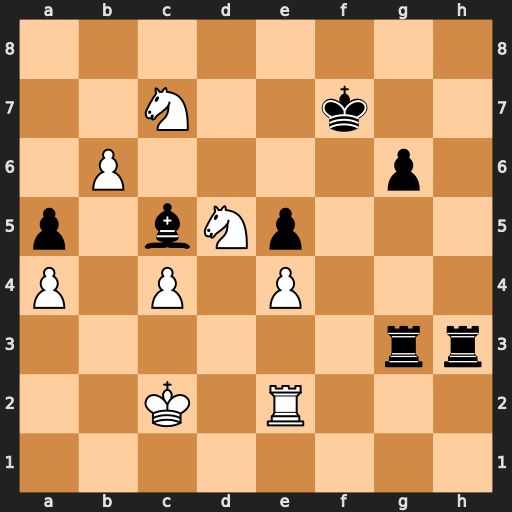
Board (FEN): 8/2N2k2/1P4p1/p1bNp3/P1P1P3/6rr/2K1R3/8
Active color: w
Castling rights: -
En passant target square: -
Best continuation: b7 Rh8 Na6